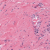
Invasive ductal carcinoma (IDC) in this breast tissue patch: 0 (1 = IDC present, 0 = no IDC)